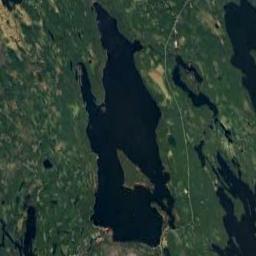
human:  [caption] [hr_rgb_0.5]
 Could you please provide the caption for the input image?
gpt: Some lakes of different sizes lie on a plain covered with vegetation and the water is dark blue .

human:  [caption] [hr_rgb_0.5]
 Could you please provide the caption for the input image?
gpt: There are green meadows around the lakes .

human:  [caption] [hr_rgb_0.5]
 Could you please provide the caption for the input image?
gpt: The lake in the picture is very blue .

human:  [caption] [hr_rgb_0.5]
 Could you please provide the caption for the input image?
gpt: There is an irregular blue lake on the ground with lush green vegetation, And there are some small lakes next to it .

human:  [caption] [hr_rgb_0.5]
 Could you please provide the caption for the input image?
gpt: Many trees are around the lake .